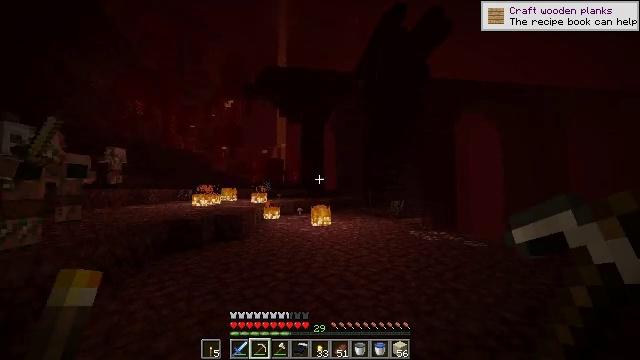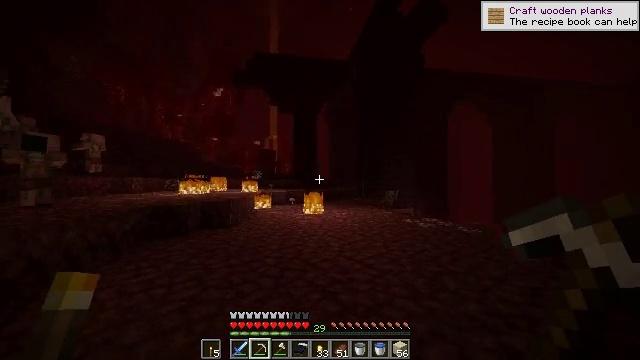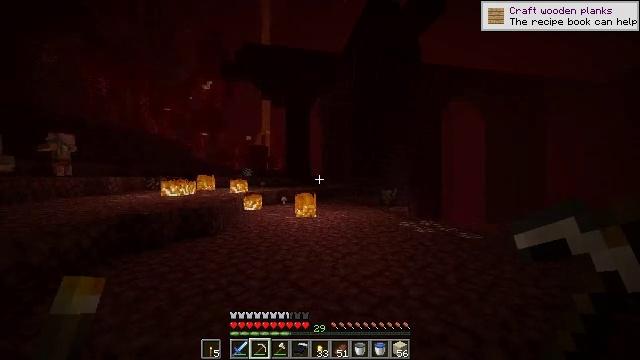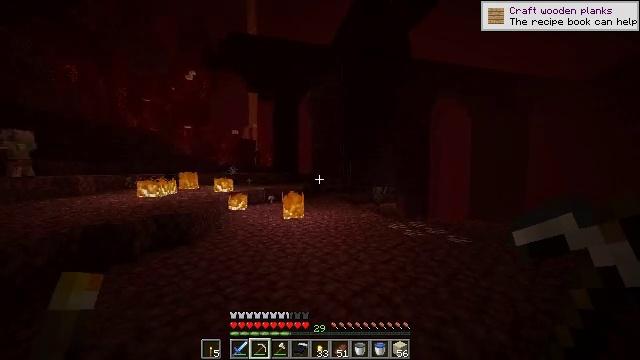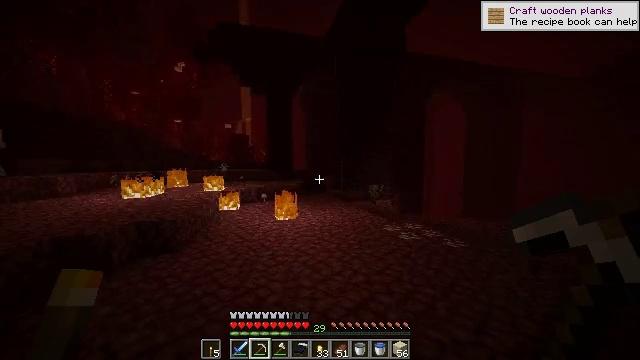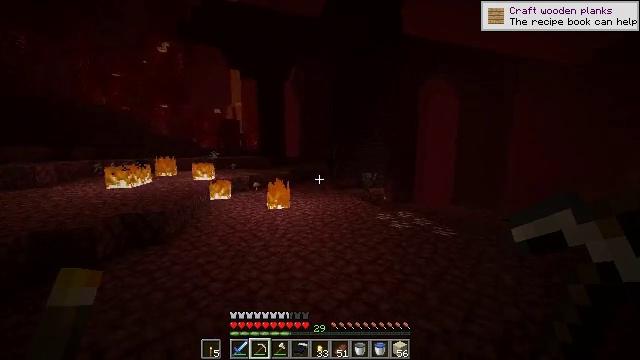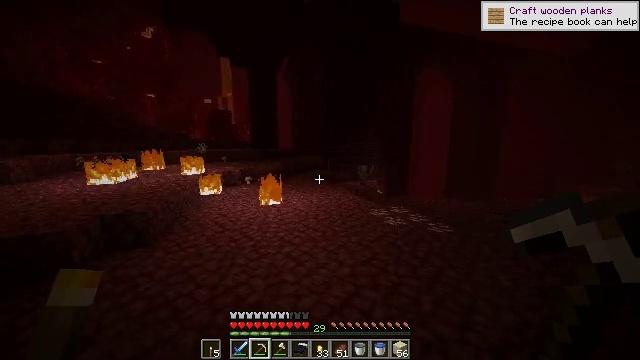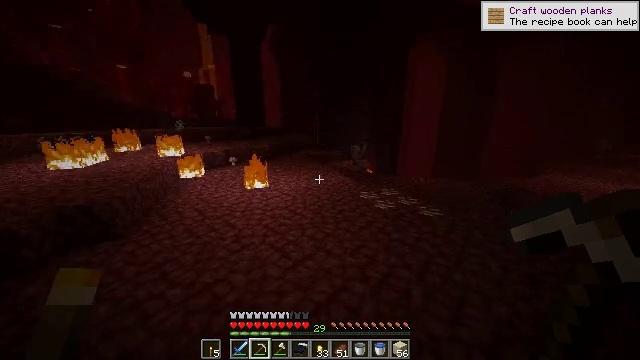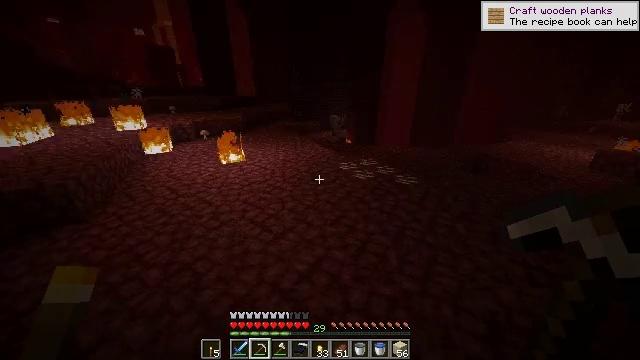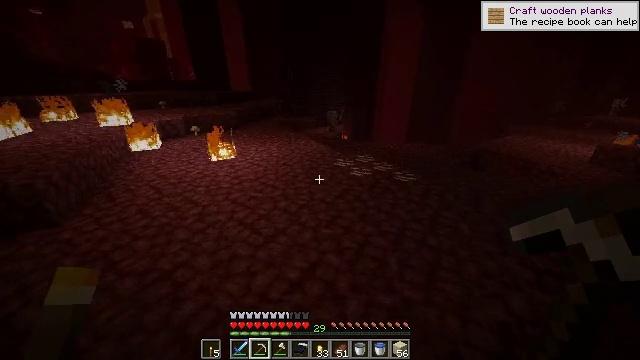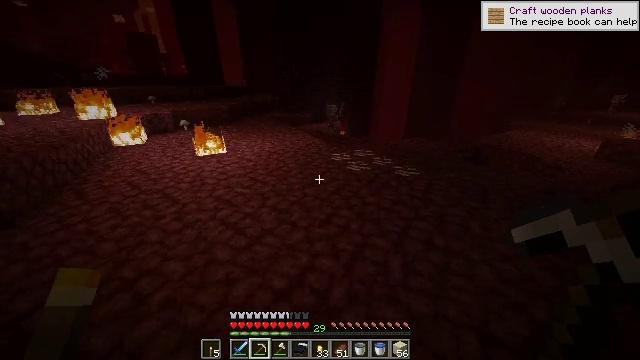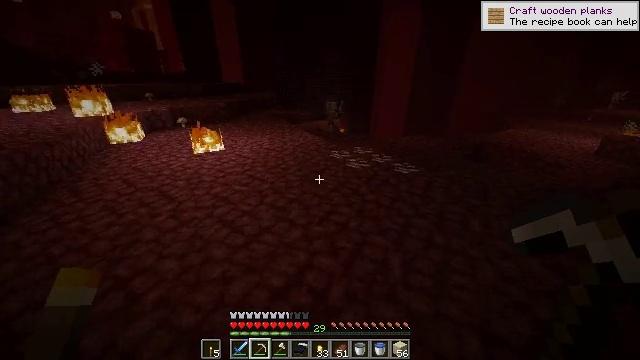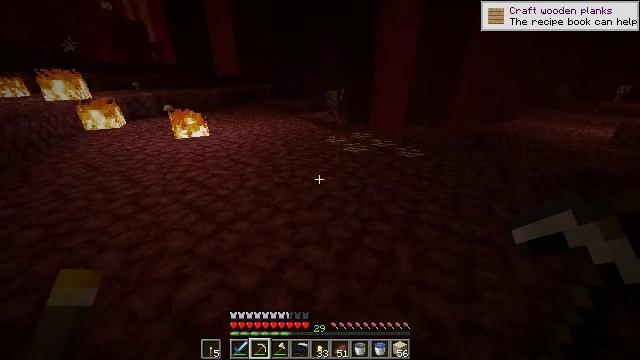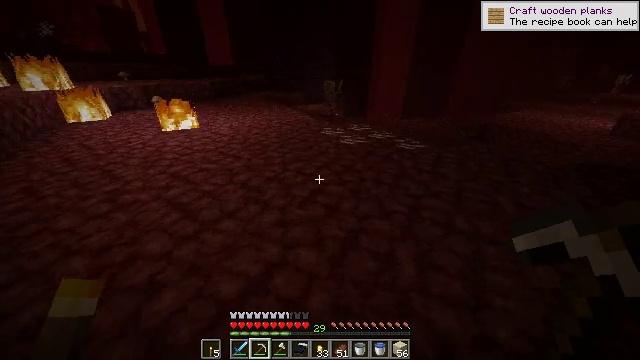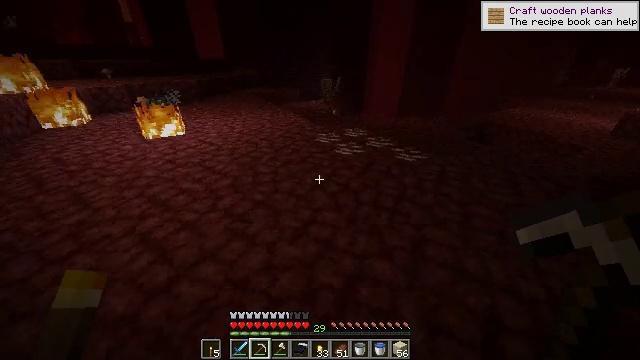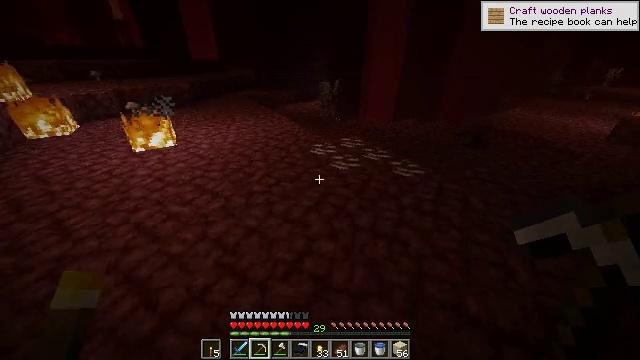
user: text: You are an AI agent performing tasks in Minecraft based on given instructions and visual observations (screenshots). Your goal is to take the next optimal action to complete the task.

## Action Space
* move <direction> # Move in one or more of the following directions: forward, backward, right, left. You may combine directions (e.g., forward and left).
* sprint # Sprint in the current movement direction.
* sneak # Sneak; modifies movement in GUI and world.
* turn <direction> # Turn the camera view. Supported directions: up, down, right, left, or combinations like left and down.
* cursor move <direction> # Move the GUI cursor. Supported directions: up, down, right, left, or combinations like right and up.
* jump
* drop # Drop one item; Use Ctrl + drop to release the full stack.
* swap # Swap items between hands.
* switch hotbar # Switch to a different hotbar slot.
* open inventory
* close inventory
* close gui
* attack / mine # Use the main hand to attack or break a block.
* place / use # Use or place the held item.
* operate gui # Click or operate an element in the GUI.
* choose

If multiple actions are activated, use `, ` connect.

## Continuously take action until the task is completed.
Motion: motion action
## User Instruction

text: Gather nether quartz ore with a pickaxe.
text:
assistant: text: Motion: move forward and move right, sprint, turn right and down, jump
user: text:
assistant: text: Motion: move forward and move right, sprint, turn right and down, jump
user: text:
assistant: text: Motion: move forward and move right, sprint, turn right and down, jump
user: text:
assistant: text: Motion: move forward and move right, sprint, turn right and down, jump
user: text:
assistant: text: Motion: move forward and move right, sprint, turn right and down, jump
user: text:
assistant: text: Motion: move forward and move right, sprint, turn right and down, jump
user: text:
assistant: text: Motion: move forward and move right, sprint, turn right and down, jump
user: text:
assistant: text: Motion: move forward and move right, sprint, turn right and down, jump
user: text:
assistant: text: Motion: move forward and move right, sprint, jump
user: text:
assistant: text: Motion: move forward and move right, sprint, jump
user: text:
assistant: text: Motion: move forward and move right, sprint, jump
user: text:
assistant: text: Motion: move forward, sprint, jump
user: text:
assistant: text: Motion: move forward, sprint, turn down, jump
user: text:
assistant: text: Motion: move forward, sprint, turn right and down, jump
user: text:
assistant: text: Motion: move forward, sprint, jump
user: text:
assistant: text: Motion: move forward, sprint, jump
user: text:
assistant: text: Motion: move forward, sprint, jump
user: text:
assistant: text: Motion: move forward, sprint, jump
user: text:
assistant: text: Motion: move forward, sprint, turn down, jump
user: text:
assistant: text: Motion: move forward, sprint, turn down
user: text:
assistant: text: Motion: move forward, sprint, turn right and down
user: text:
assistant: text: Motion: move forward, turn right and down
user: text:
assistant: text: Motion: move forward, turn down, attack / mine
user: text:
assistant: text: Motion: turn down, attack / mine
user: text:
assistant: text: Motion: attack / mine
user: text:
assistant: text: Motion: attack / mine
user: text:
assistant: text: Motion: attack / mine
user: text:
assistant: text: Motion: attack / mine
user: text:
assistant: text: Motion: turn down, attack / mine
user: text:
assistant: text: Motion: attack / mine